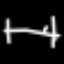
Label: bed